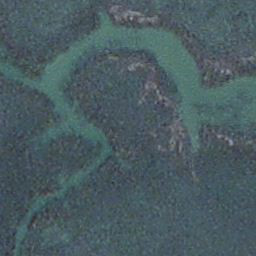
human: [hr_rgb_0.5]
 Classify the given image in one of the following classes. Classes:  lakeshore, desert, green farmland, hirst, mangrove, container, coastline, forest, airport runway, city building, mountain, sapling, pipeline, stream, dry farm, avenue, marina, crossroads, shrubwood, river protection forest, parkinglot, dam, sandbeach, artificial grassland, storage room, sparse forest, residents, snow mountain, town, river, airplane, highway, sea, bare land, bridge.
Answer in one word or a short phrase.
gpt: stream